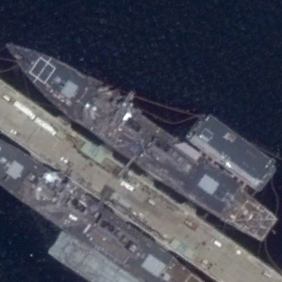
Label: destroyer